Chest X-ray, PA view. Patient: 40 years old, sex F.
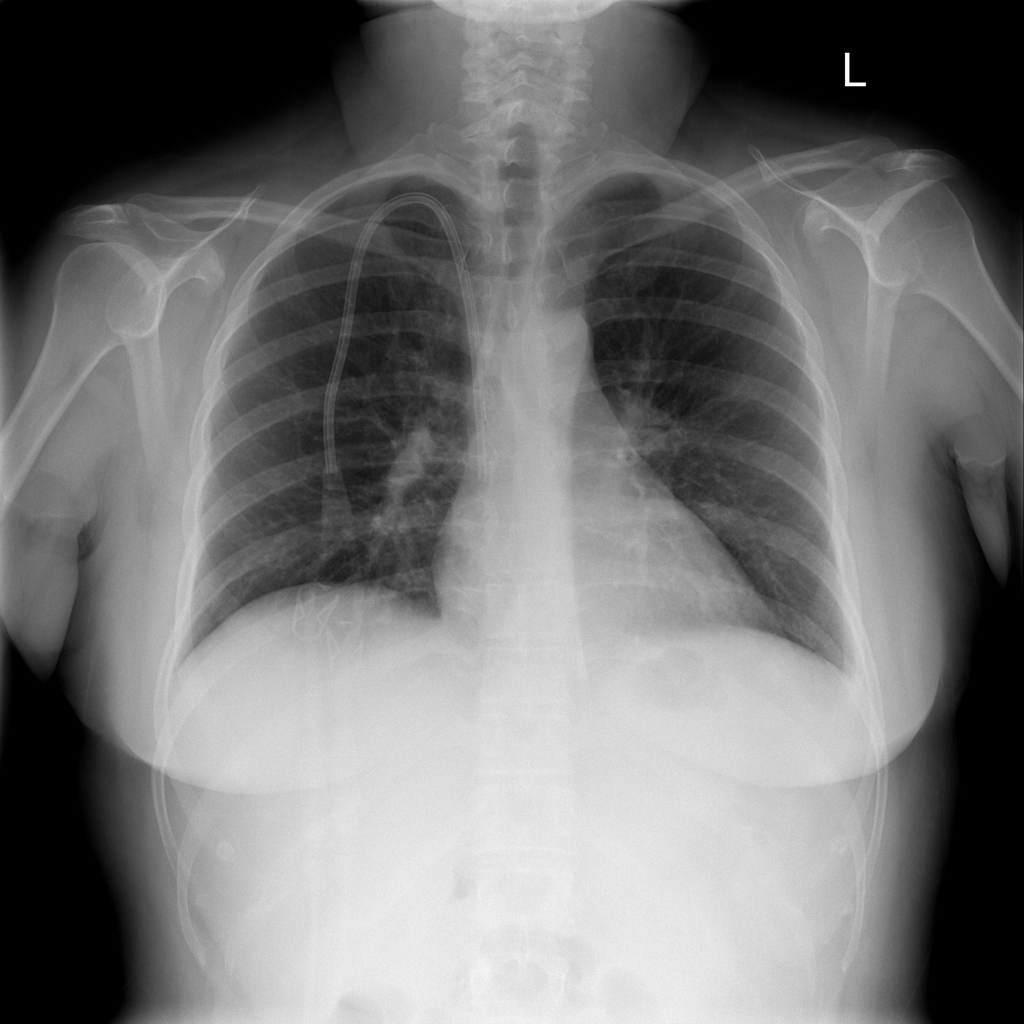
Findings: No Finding